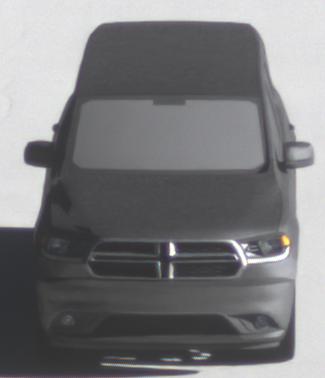
Make: Dodge
Model: Durango
Detailed model: Gen. 3
Model produced from: 2010
Doors: 5
Color: gray
Road condition: dry road
Daytime: sunrise or sunset
Contrast: medium contrast